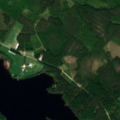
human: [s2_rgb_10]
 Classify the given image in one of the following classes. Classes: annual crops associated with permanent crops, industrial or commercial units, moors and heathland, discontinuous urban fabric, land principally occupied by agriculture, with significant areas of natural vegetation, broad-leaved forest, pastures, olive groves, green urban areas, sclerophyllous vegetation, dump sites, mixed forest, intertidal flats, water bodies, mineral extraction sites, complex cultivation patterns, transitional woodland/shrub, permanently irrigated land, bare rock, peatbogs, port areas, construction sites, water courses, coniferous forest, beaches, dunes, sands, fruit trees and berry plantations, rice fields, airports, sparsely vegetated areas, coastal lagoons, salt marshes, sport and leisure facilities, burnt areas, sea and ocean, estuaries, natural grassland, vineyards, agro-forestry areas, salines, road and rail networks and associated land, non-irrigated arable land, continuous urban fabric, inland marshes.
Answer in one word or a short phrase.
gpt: mixed forest, water bodies